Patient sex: F
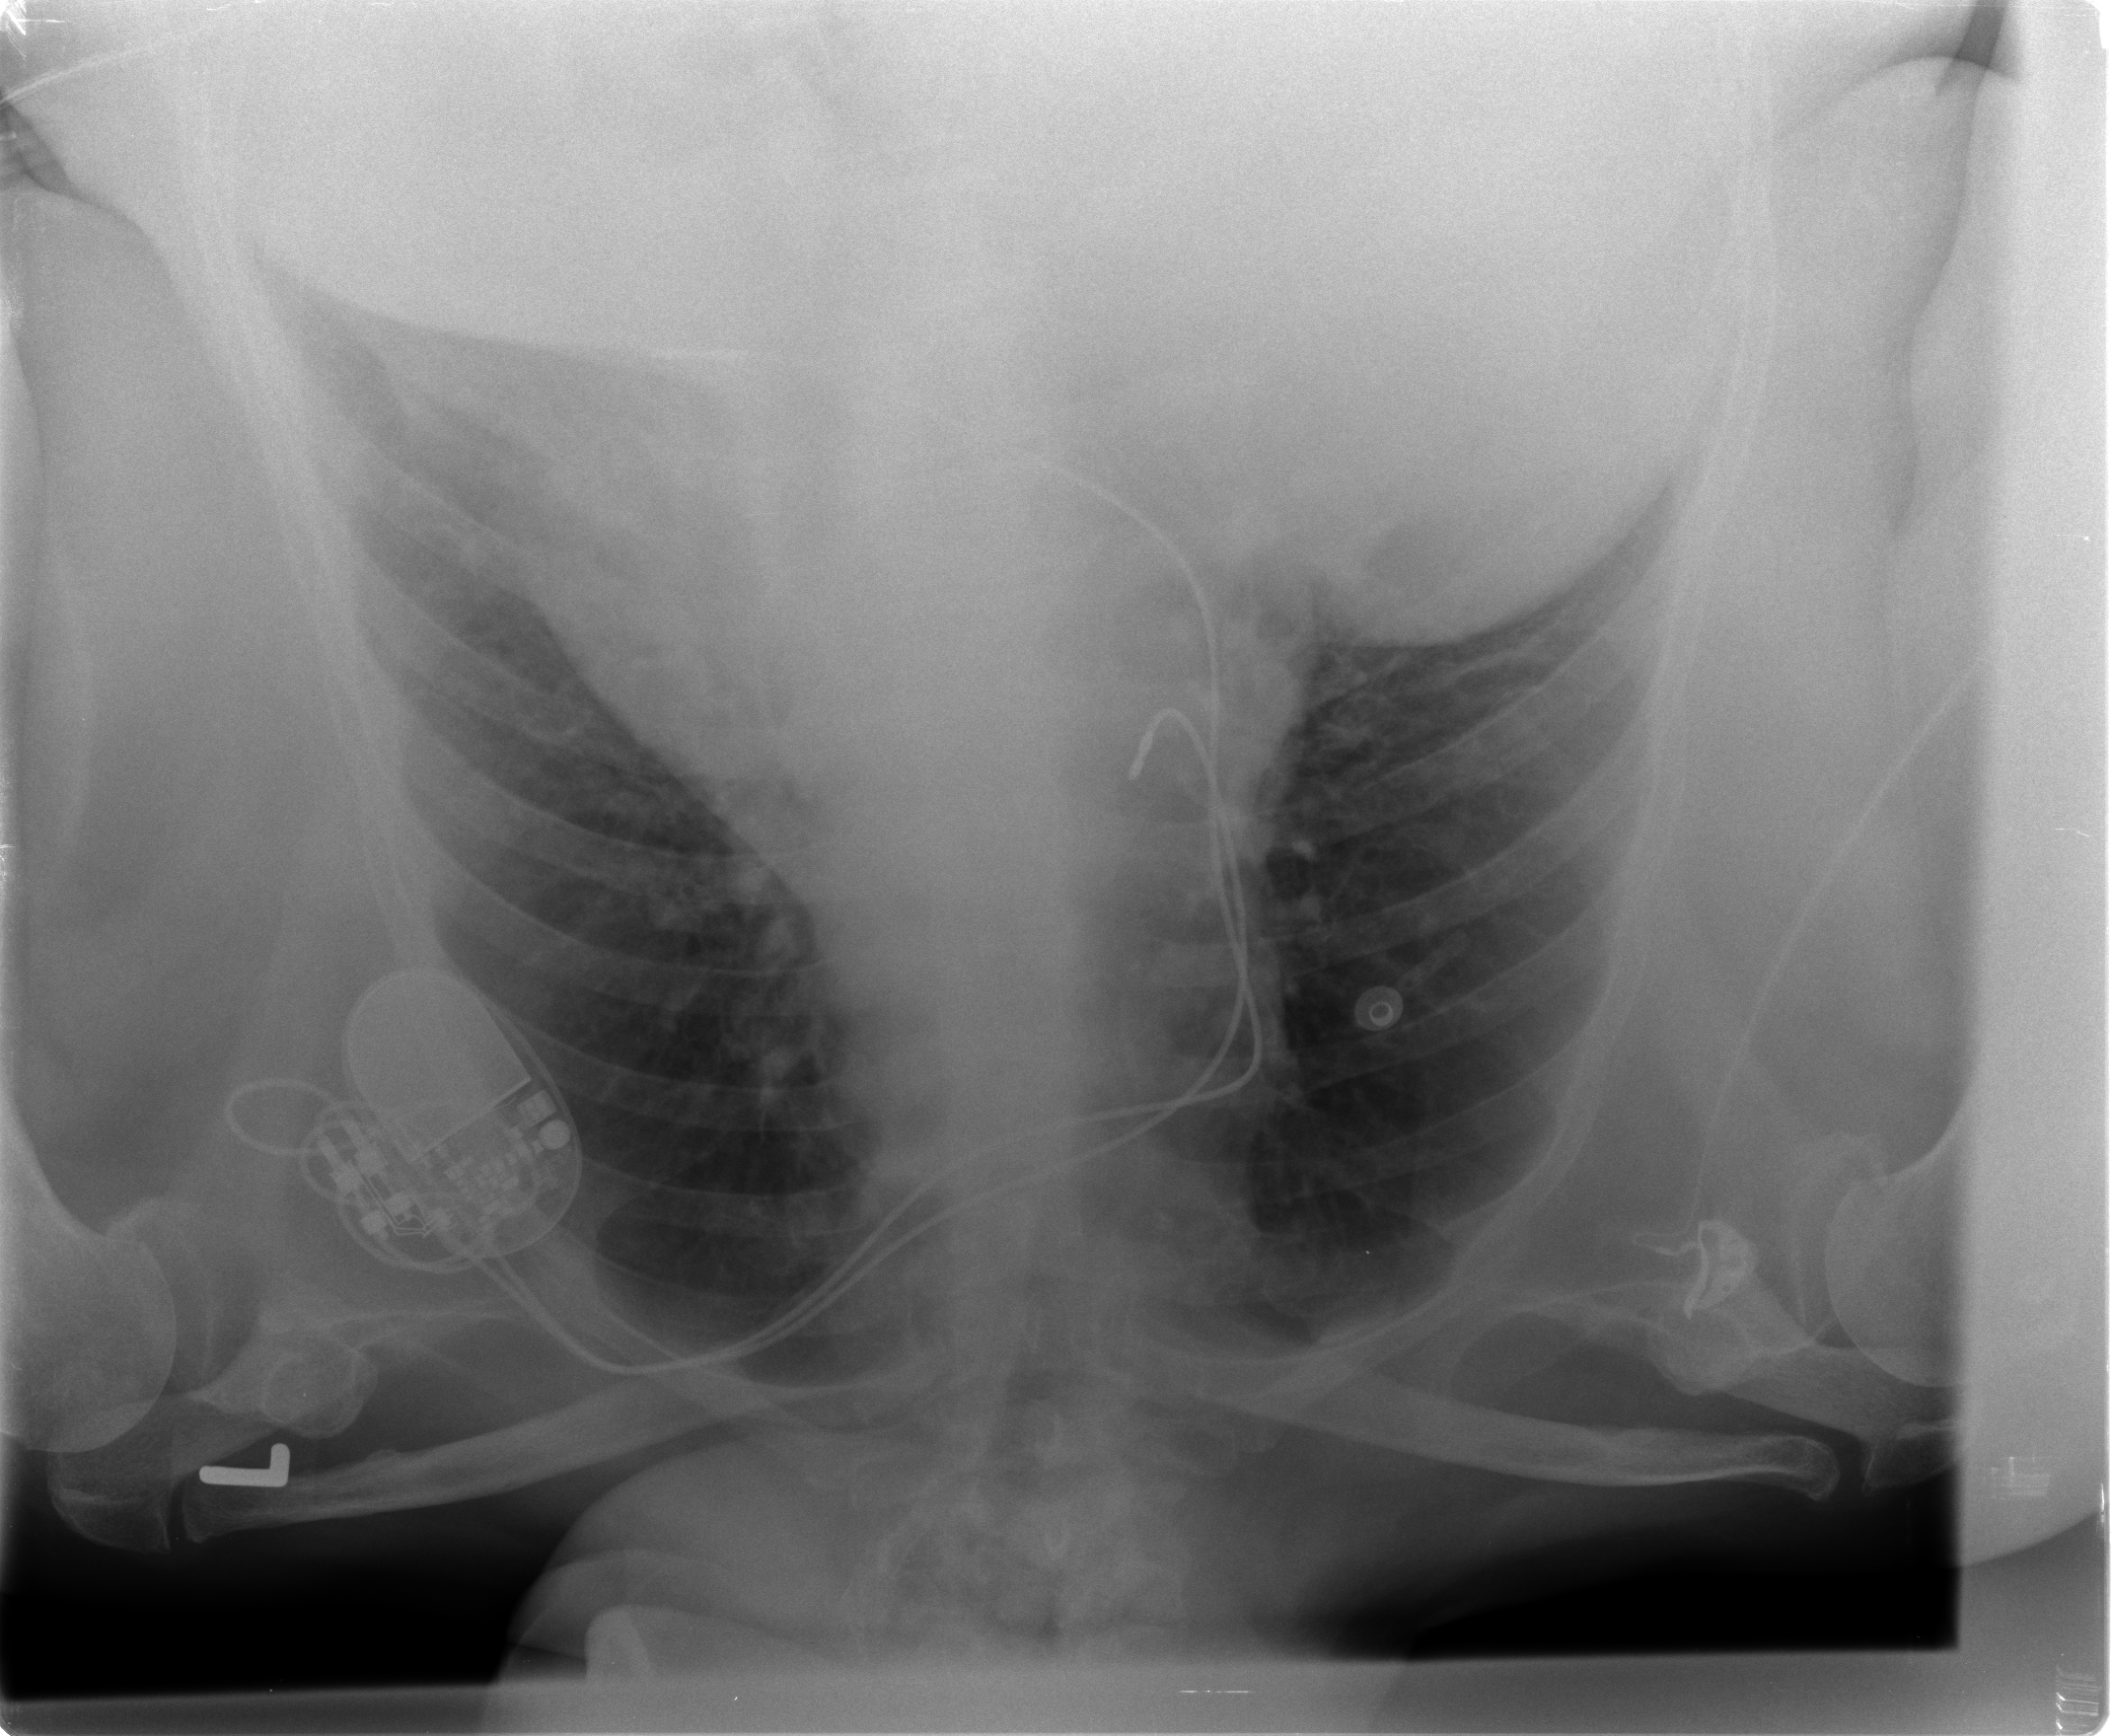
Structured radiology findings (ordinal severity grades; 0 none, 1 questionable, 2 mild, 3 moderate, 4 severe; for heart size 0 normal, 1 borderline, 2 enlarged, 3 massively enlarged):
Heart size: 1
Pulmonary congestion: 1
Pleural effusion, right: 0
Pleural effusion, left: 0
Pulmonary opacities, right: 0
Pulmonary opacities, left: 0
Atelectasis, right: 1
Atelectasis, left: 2